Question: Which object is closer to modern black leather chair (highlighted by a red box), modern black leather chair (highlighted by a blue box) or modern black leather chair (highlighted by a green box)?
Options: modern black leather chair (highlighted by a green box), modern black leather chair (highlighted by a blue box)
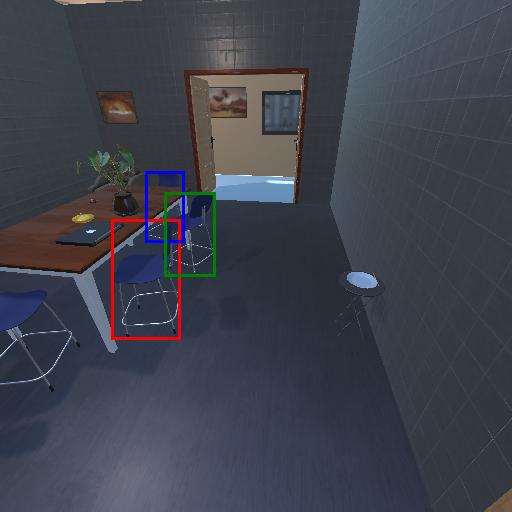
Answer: modern black leather chair (highlighted by a green box)